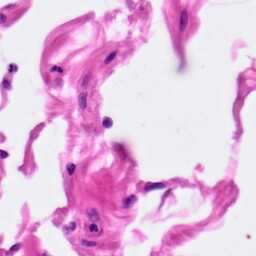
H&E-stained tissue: Pancreatic